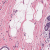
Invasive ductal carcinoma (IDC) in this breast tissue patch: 0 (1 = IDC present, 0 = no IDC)